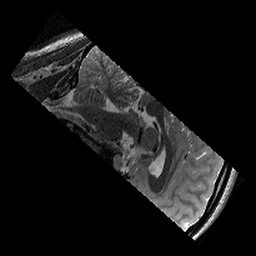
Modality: T2w
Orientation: sagittal
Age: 12
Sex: female
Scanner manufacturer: siemens
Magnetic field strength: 3 T
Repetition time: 9.23 s
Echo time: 0.067 s